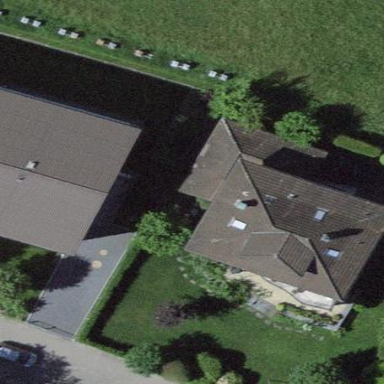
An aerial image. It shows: Group of garages.